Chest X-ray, PA view. Patient: 70 years old, sex F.
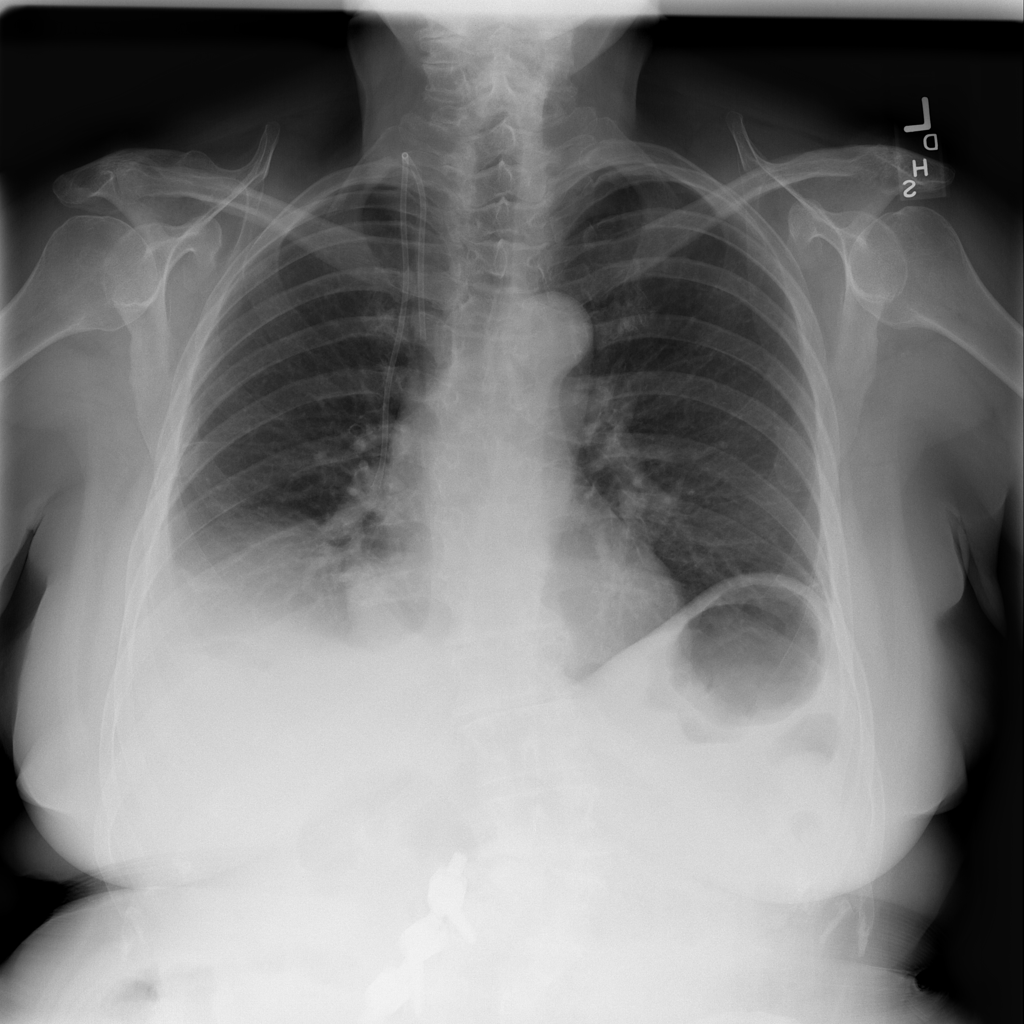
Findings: Atelectasis, Consolidation